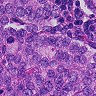
Metastatic tissue present: yes